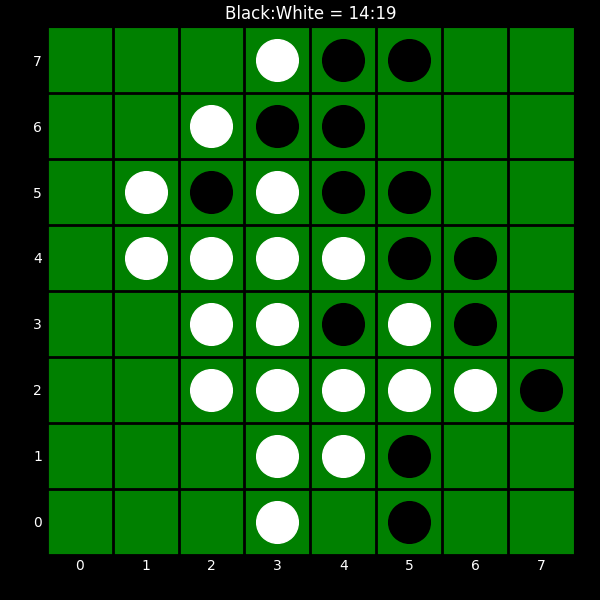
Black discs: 14
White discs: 19